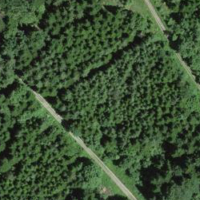
EUNIS habitat code: 43
Species observed at this site:
Cornus sanguinea